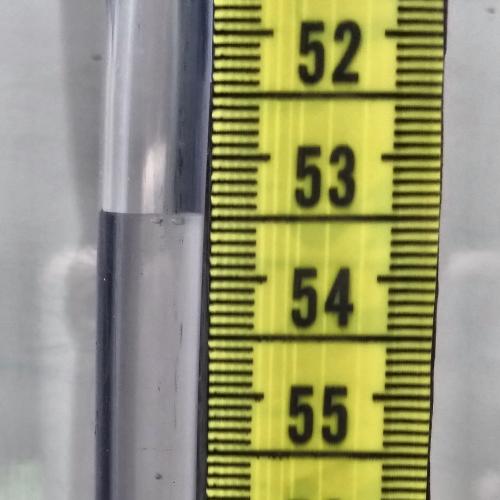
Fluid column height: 53.5 cm